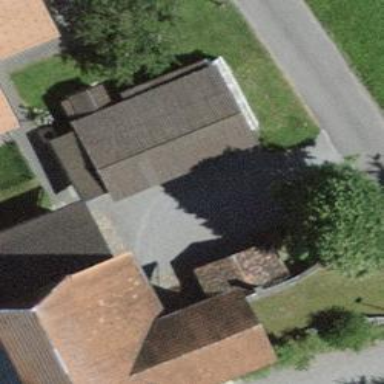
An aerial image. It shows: View of roof of building.